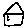
Label: house